Interaction volume radius: 10 \u00c5
Interaction volume height: 25 \u00c5
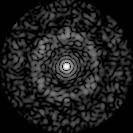
Disorder parameter: 0.7911